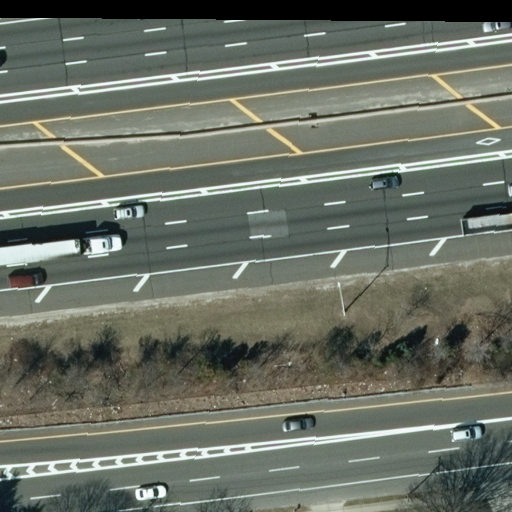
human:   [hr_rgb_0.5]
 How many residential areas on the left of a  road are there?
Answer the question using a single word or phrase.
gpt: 0

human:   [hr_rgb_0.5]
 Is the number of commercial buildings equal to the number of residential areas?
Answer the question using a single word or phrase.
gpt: no

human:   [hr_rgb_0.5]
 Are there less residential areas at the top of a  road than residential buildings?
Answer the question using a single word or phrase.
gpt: no

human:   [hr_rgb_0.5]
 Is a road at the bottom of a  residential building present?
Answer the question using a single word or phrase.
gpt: no

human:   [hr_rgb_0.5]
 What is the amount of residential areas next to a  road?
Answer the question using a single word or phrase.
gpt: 1

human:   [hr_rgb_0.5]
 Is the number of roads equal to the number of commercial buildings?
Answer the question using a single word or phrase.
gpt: no

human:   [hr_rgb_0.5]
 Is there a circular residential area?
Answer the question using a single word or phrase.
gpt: no

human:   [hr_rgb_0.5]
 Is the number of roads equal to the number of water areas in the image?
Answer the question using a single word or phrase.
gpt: no

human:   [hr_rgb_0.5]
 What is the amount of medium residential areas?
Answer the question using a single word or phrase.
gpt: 0

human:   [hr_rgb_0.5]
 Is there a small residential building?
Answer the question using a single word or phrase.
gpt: no

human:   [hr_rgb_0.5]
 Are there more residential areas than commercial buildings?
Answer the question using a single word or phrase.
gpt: yes

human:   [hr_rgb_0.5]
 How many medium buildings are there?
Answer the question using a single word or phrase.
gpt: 0

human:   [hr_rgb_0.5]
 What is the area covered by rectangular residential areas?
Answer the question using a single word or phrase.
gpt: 10621m2

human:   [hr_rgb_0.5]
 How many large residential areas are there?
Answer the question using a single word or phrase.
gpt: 1

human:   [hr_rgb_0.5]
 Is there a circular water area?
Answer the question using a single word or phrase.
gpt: no

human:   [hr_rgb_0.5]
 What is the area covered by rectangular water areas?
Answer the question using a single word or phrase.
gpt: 0m2

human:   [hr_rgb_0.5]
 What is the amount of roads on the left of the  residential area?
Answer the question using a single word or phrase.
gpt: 4

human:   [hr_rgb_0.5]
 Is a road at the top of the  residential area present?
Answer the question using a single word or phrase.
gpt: yes

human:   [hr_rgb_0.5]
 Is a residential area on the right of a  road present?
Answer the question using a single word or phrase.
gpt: yes

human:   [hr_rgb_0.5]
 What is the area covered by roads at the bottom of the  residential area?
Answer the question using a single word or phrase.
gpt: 0m2

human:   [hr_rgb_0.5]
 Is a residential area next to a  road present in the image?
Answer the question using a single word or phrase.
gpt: yes

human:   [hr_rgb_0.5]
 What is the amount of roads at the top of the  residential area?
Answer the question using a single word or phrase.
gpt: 4

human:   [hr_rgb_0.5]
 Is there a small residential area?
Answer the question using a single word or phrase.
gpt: no

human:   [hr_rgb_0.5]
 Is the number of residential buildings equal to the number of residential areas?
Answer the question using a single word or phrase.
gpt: no

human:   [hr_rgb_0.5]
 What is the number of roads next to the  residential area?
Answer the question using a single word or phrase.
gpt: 4

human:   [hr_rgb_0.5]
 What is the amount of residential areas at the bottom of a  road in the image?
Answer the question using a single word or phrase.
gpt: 1

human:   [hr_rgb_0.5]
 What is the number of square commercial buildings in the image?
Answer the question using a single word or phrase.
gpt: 0

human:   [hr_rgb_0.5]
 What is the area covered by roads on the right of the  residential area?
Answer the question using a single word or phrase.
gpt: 0m2

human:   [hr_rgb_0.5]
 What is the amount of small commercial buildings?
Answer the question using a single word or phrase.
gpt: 0

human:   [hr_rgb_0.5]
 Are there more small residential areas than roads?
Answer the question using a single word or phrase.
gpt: no

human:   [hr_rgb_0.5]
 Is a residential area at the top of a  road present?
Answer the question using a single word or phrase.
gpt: no

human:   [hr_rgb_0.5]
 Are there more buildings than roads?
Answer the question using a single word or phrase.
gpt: no

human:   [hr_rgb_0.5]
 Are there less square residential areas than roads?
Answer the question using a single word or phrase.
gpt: yes

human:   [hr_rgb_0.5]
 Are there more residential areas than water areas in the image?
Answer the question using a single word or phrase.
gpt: yes

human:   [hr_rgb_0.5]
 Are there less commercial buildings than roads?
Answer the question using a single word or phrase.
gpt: yes

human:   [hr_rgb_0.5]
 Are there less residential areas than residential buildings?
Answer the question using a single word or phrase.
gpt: no